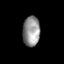
Tissue: prostate
Cell type: Myeloid cells
Senescence score: 0.7983
Nuclear area (px): 509
Mean DAPI intensity: 145.363